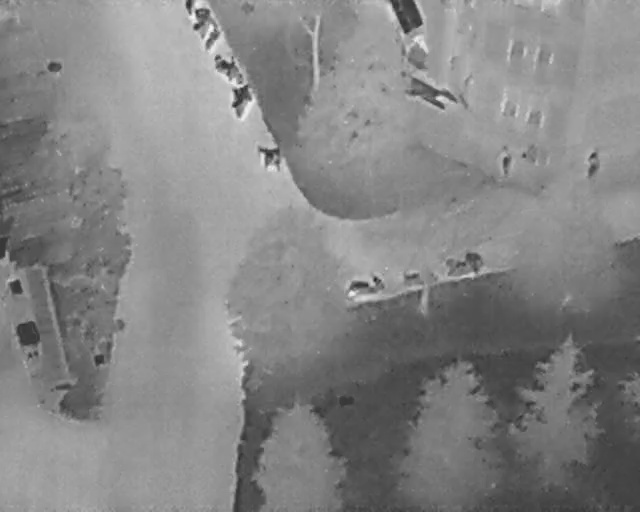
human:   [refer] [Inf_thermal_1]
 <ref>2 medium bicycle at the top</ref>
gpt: <box>[[28, 2, 33, 6, 13], [30, 5, 35, 8, 27]]</box>

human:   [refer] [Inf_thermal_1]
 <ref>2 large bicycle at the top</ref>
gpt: <box>[[33, 9, 37, 17, 35], [34, 17, 40, 22, 8]]</box>